Field crop: tomato
Growth stage: 1
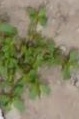
Species: portulaca